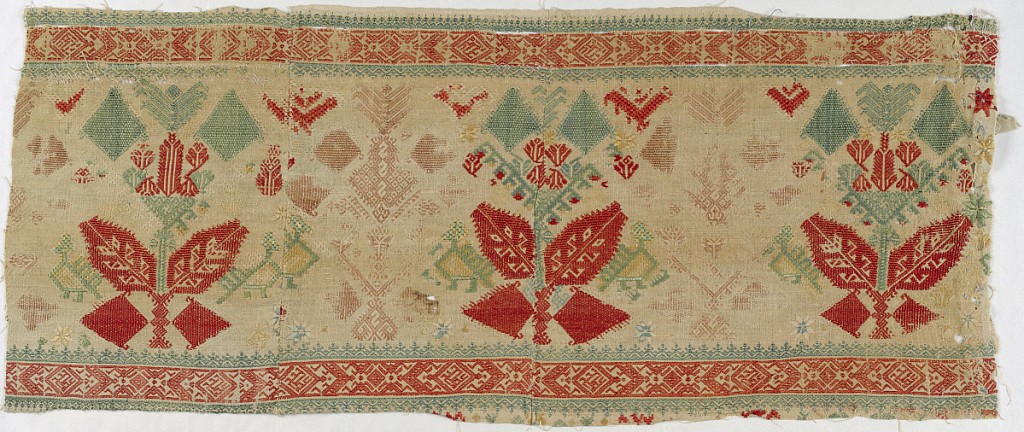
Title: Border
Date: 18th century
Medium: silk embroidery on linen foundation Technique: embroidered on plain weave
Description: Fragment pieced in two places. Cream-colored hand-woven linen, embroidered in red, green, yellow, blue and pale rose silks. Stylized plant form flanked by birds in profile. Narrow geometric guard borders.